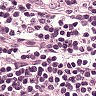
Metastatic tissue present: no